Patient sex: M
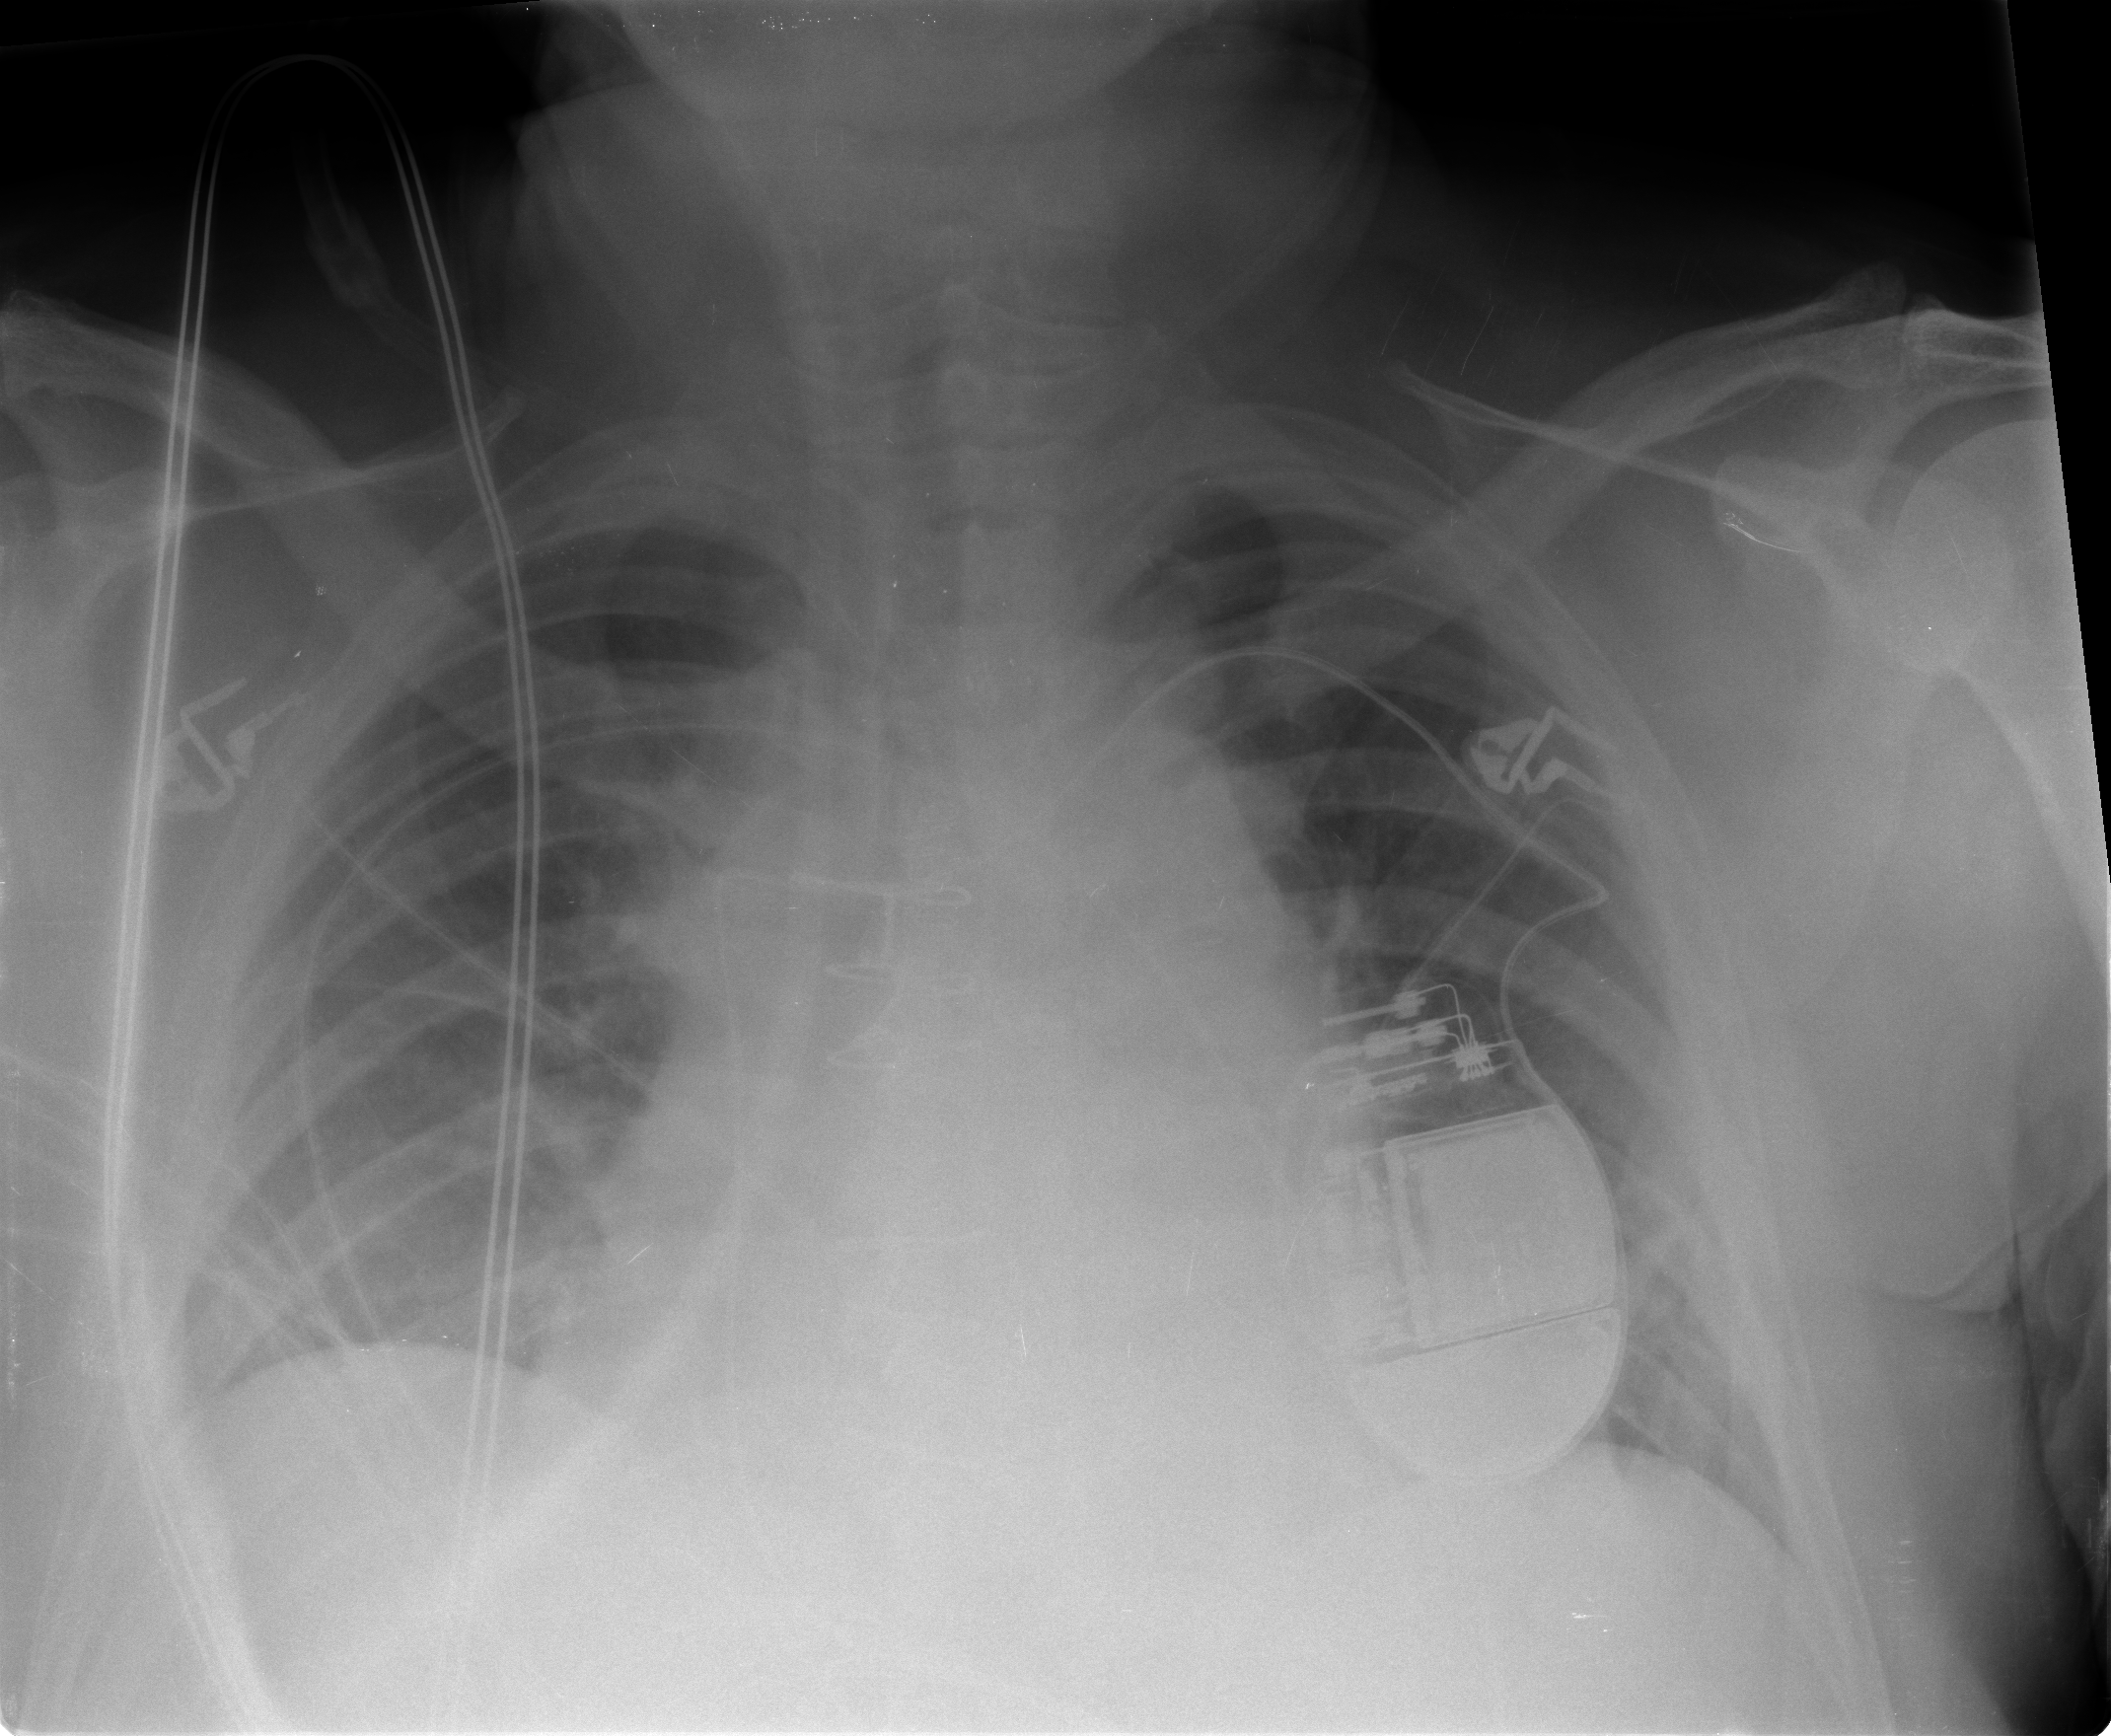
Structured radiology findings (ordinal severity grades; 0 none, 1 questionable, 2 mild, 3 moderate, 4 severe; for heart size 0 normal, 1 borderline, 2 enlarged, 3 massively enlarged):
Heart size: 2
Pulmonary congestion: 0
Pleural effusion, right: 1
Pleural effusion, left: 0
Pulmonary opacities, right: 0
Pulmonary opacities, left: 0
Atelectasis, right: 2
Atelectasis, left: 0